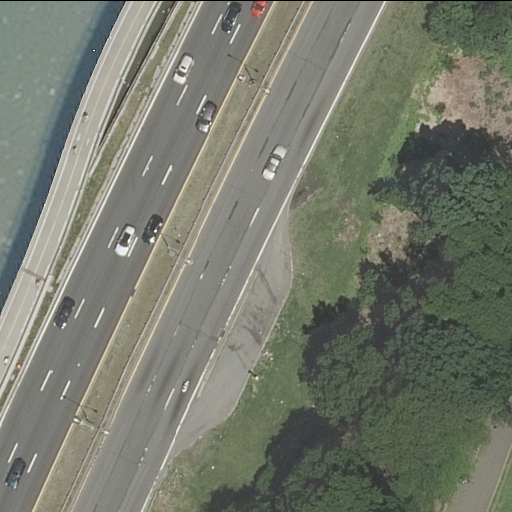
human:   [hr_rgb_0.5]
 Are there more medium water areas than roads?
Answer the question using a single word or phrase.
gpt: no

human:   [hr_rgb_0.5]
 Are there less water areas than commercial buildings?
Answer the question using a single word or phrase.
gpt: no

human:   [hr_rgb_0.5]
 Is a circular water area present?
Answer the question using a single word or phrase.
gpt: no

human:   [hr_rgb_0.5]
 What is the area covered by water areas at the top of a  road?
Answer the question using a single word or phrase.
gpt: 669m2

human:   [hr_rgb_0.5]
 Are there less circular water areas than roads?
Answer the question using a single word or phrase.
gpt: yes

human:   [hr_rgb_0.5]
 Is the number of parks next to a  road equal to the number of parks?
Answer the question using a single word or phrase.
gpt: yes

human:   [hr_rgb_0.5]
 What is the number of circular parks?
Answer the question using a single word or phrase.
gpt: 0

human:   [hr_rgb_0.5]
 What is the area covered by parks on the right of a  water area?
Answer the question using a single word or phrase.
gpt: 434m2

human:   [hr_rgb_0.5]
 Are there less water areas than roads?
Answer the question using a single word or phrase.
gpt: yes

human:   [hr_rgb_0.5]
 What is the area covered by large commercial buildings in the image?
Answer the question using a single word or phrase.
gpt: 0m2

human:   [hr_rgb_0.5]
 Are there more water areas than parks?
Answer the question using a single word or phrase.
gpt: yes

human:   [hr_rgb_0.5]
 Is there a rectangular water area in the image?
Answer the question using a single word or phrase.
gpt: yes

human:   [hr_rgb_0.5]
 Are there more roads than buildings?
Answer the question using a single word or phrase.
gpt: yes

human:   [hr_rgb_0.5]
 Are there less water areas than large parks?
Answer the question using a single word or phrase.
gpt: no

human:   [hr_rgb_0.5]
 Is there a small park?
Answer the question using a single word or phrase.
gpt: no

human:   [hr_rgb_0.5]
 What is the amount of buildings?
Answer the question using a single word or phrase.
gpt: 0

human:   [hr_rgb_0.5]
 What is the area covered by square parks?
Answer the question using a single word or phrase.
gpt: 0m2

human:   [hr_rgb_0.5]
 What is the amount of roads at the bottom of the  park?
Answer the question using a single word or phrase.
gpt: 0

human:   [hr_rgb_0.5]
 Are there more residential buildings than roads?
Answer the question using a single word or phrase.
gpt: no

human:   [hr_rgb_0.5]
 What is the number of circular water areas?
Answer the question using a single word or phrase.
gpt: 0

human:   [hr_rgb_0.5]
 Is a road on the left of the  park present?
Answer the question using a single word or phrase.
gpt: yes

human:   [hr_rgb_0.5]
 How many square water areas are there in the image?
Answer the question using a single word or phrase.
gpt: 0

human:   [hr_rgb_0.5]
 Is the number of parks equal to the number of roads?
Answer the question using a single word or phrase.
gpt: no

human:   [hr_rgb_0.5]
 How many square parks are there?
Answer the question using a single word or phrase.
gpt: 0

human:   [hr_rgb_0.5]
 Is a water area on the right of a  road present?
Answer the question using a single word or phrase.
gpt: no

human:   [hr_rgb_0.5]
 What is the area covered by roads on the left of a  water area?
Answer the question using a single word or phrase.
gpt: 0m2

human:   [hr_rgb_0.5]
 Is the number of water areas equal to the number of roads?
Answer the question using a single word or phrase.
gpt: no

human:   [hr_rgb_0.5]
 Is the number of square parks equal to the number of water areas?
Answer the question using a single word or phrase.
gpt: no

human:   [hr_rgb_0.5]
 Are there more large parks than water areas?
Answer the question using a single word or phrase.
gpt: no

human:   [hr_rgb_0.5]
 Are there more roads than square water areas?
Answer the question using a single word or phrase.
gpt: yes

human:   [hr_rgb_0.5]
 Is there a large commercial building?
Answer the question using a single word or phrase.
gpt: no

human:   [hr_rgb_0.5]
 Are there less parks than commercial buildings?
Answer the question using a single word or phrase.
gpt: no

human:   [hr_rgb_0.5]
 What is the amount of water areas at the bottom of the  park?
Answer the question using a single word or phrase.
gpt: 0

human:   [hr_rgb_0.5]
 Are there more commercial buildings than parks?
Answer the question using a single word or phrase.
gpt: no

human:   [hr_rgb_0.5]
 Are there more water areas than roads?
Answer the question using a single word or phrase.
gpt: no

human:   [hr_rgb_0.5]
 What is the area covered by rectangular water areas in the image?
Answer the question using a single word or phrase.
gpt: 669m2